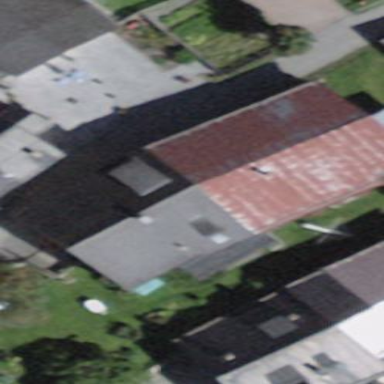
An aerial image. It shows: Building with gabled roof oriented across.